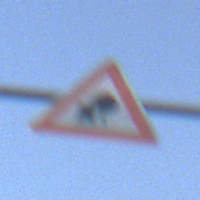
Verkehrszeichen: UnzureichendesLichtraumprofil
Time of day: SunriseSunset
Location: Outdoor (RoadRail)
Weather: PartlyCloudy
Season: NotSpecified
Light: Natural